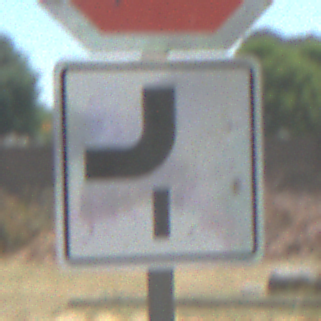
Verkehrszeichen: VerlaufVorfahrtsstrasse7
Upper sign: Stop
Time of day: Midday
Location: Outdoor (Nature)
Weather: Clear
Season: NotSpecified
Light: Natural